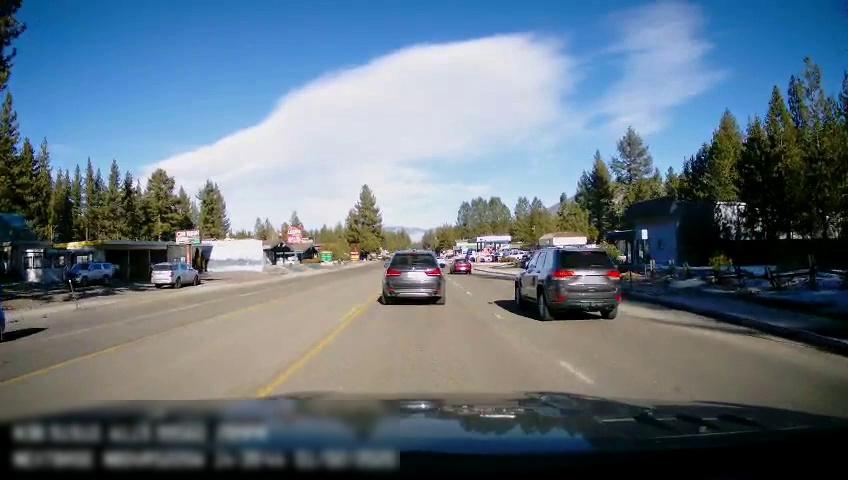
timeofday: Day
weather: Sunny
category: Drivable Space
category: Vehicles | Car
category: Vehicles | SUV
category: Vehicles | SUV
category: Vehicles | Car
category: Vehicles | SUV
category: Vehicles | SUV
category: Lanes | Opposite Lane
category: Lanes | Current Lane
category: Lanes | Current Lane